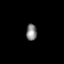
Tissue: lung
Cell type: Others
Senescence score: 0.2086
Nuclear area (px): 171
Mean DAPI intensity: 132.947